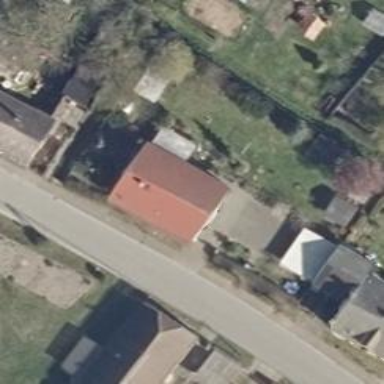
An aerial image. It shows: Detached building with gabled roof.